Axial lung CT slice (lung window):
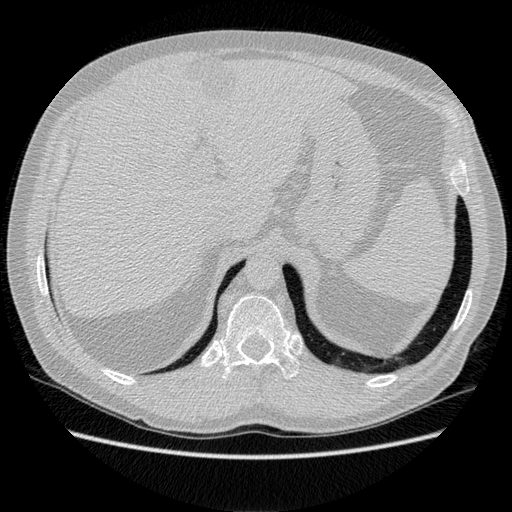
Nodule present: no